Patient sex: M
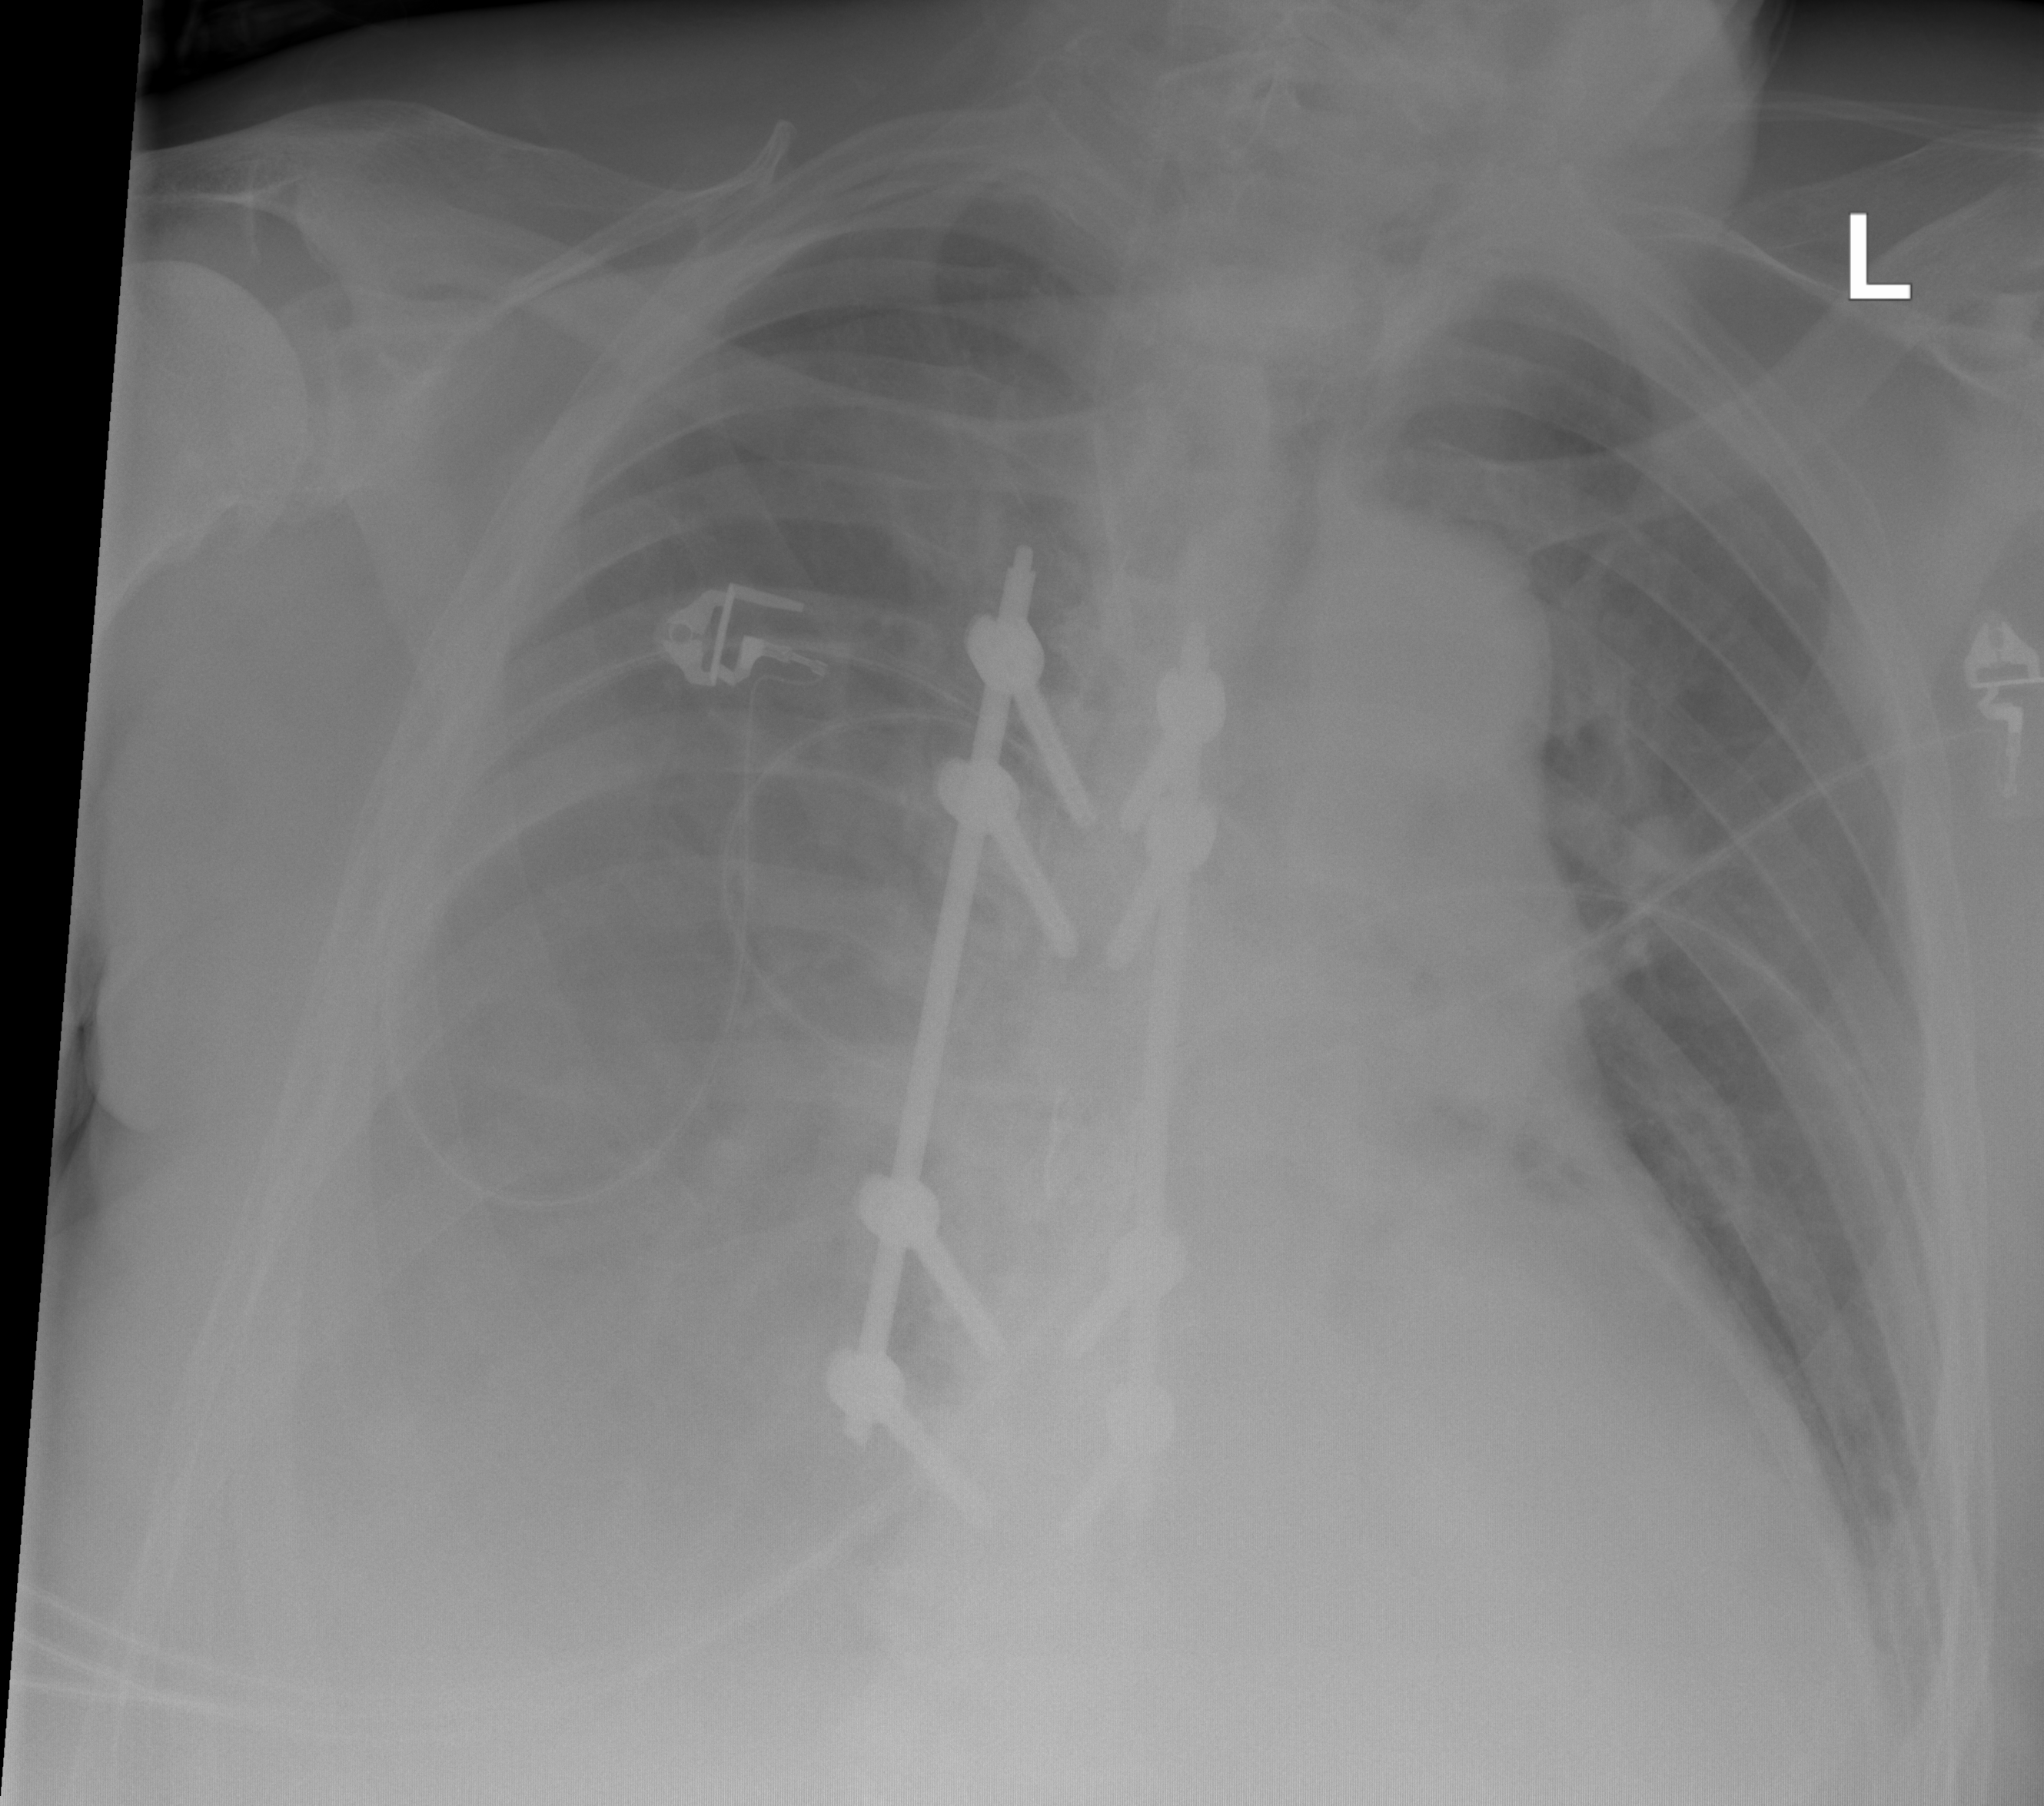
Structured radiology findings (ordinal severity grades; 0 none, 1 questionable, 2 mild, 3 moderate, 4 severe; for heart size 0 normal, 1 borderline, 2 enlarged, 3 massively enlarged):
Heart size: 0
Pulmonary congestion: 2
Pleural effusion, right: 3
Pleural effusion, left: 1
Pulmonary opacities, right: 0
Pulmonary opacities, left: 0
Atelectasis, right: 0
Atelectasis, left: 0